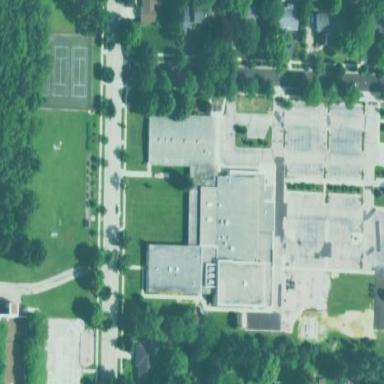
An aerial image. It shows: School.